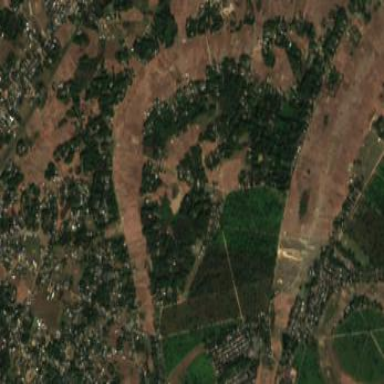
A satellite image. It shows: Orchard consisting of tea plants.